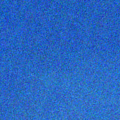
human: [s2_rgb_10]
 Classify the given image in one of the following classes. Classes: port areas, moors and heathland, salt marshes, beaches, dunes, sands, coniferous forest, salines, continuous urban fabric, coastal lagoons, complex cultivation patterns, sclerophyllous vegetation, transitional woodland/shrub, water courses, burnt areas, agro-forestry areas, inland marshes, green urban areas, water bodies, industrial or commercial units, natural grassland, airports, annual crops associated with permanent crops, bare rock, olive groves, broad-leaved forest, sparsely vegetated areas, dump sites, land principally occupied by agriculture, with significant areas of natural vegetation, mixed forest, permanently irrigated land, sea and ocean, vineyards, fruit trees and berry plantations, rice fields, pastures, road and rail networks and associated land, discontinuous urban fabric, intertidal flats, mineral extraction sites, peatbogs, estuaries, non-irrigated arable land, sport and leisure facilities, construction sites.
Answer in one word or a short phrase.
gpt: sea and ocean